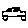
Label: car